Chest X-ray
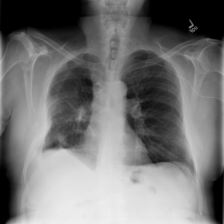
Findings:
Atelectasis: negative
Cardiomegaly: negative
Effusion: negative
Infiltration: negative
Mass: negative
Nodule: negative
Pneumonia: negative
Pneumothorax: negative
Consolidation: negative
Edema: negative
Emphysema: negative
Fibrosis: negative
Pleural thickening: negative
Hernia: negative